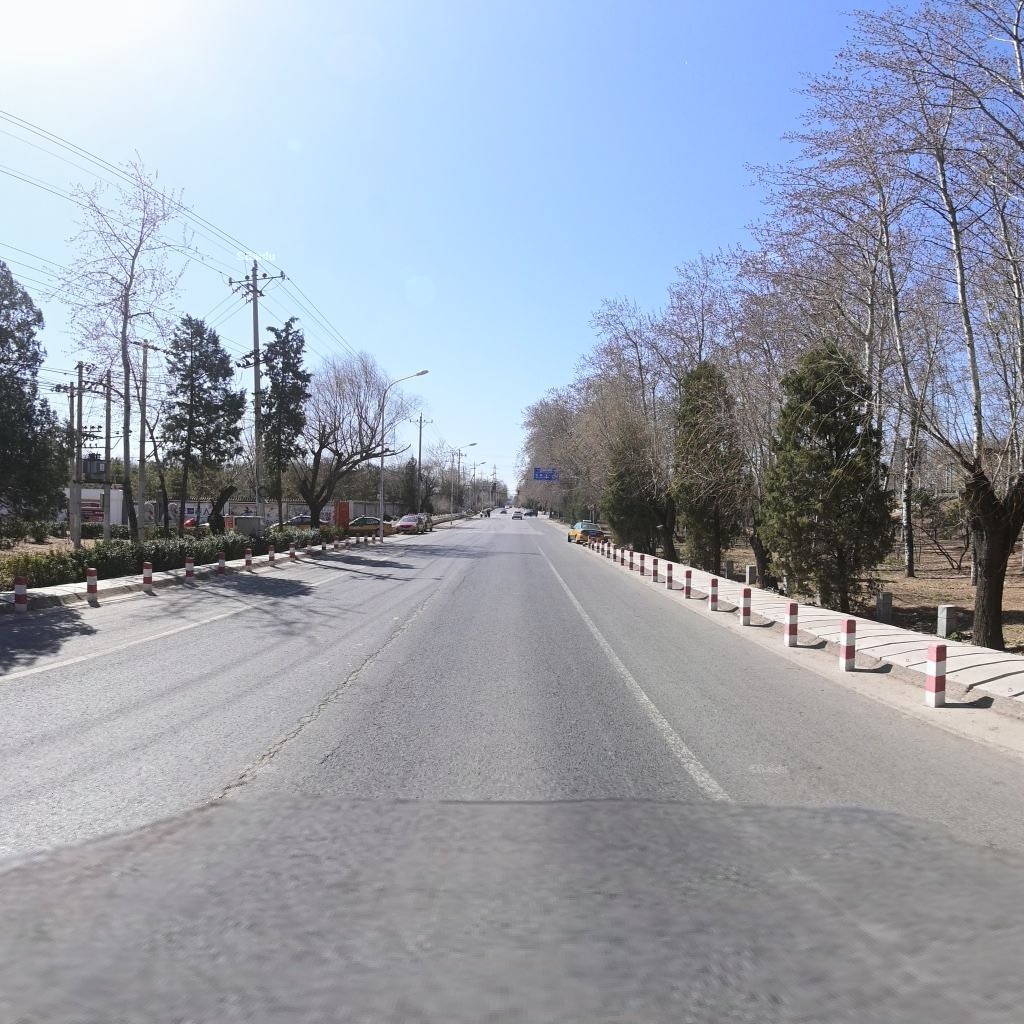
Region: Chaoyang
Road damage annotations: longitudinal crack, longitudinal crack